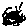
Label: square